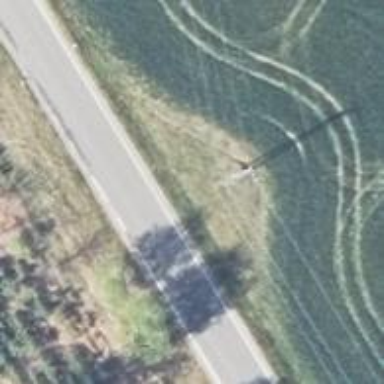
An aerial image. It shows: Power pole.